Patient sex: M
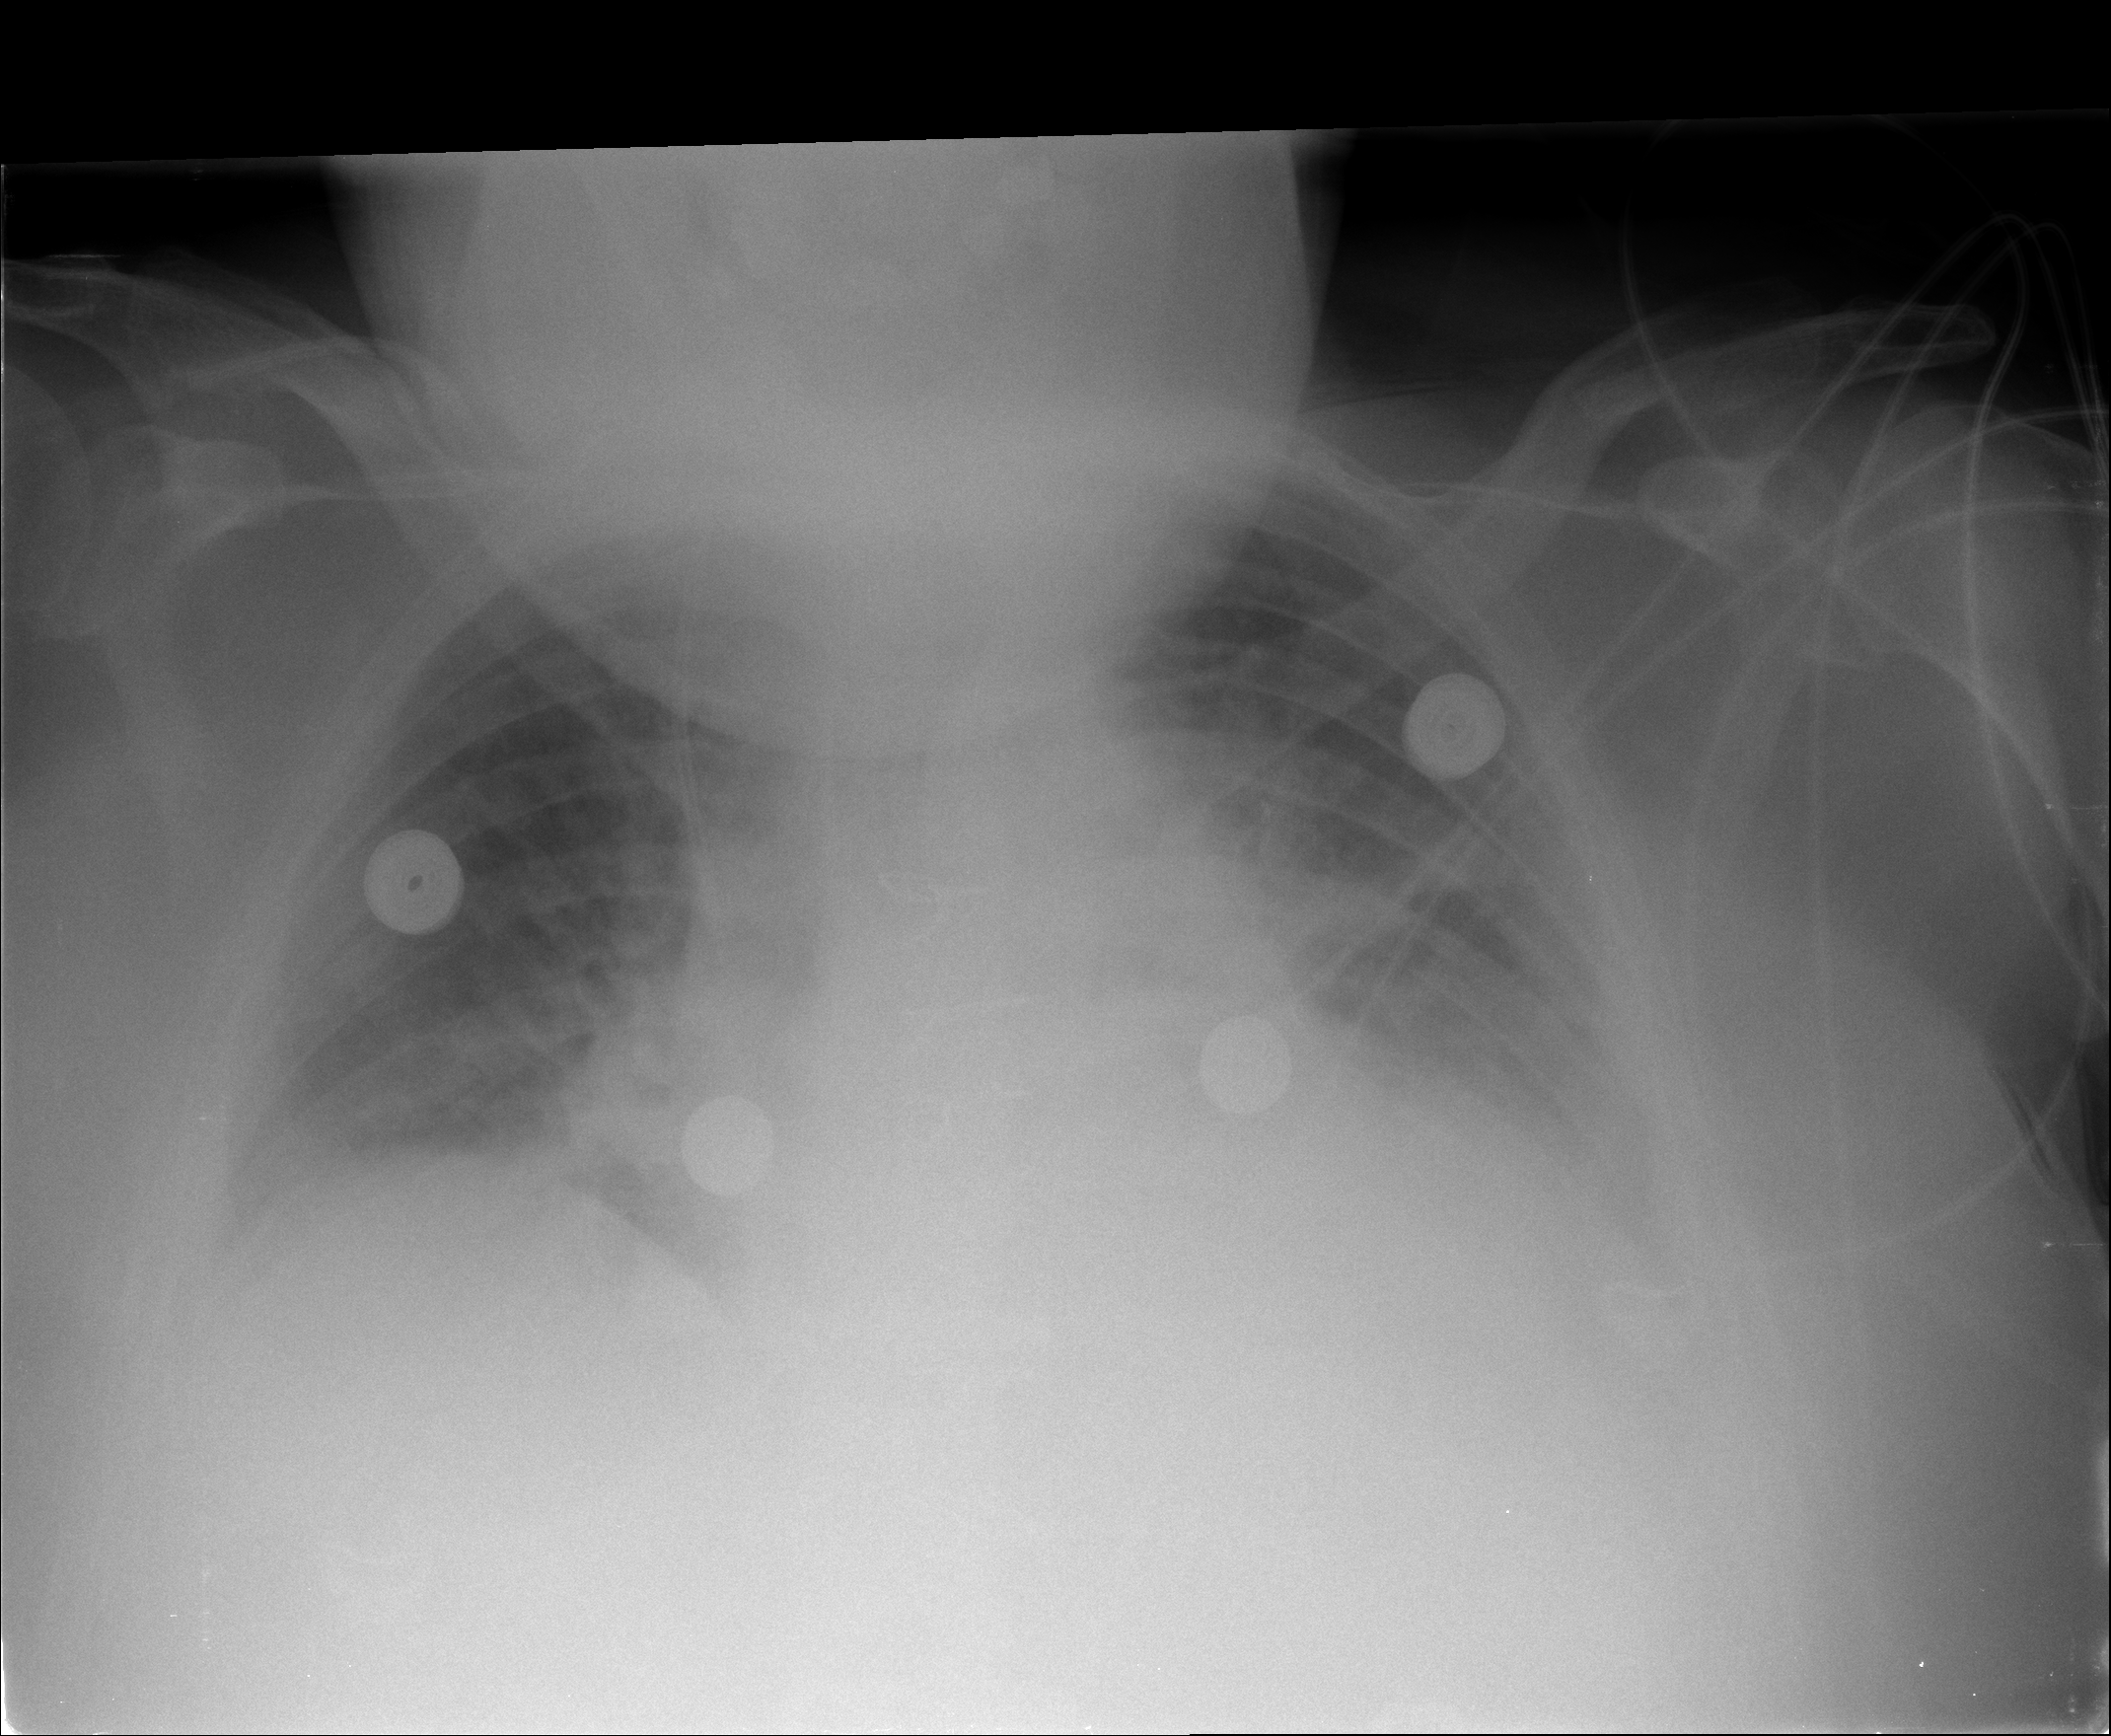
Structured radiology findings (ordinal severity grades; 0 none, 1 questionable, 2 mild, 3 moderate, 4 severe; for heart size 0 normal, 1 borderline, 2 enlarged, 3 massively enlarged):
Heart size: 2
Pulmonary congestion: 2
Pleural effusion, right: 1
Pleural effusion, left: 2
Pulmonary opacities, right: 1
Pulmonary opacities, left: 0
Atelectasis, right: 2
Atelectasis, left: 2